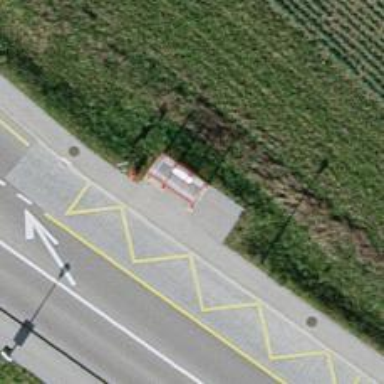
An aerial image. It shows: Bus stop along the road.